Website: apple
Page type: payment
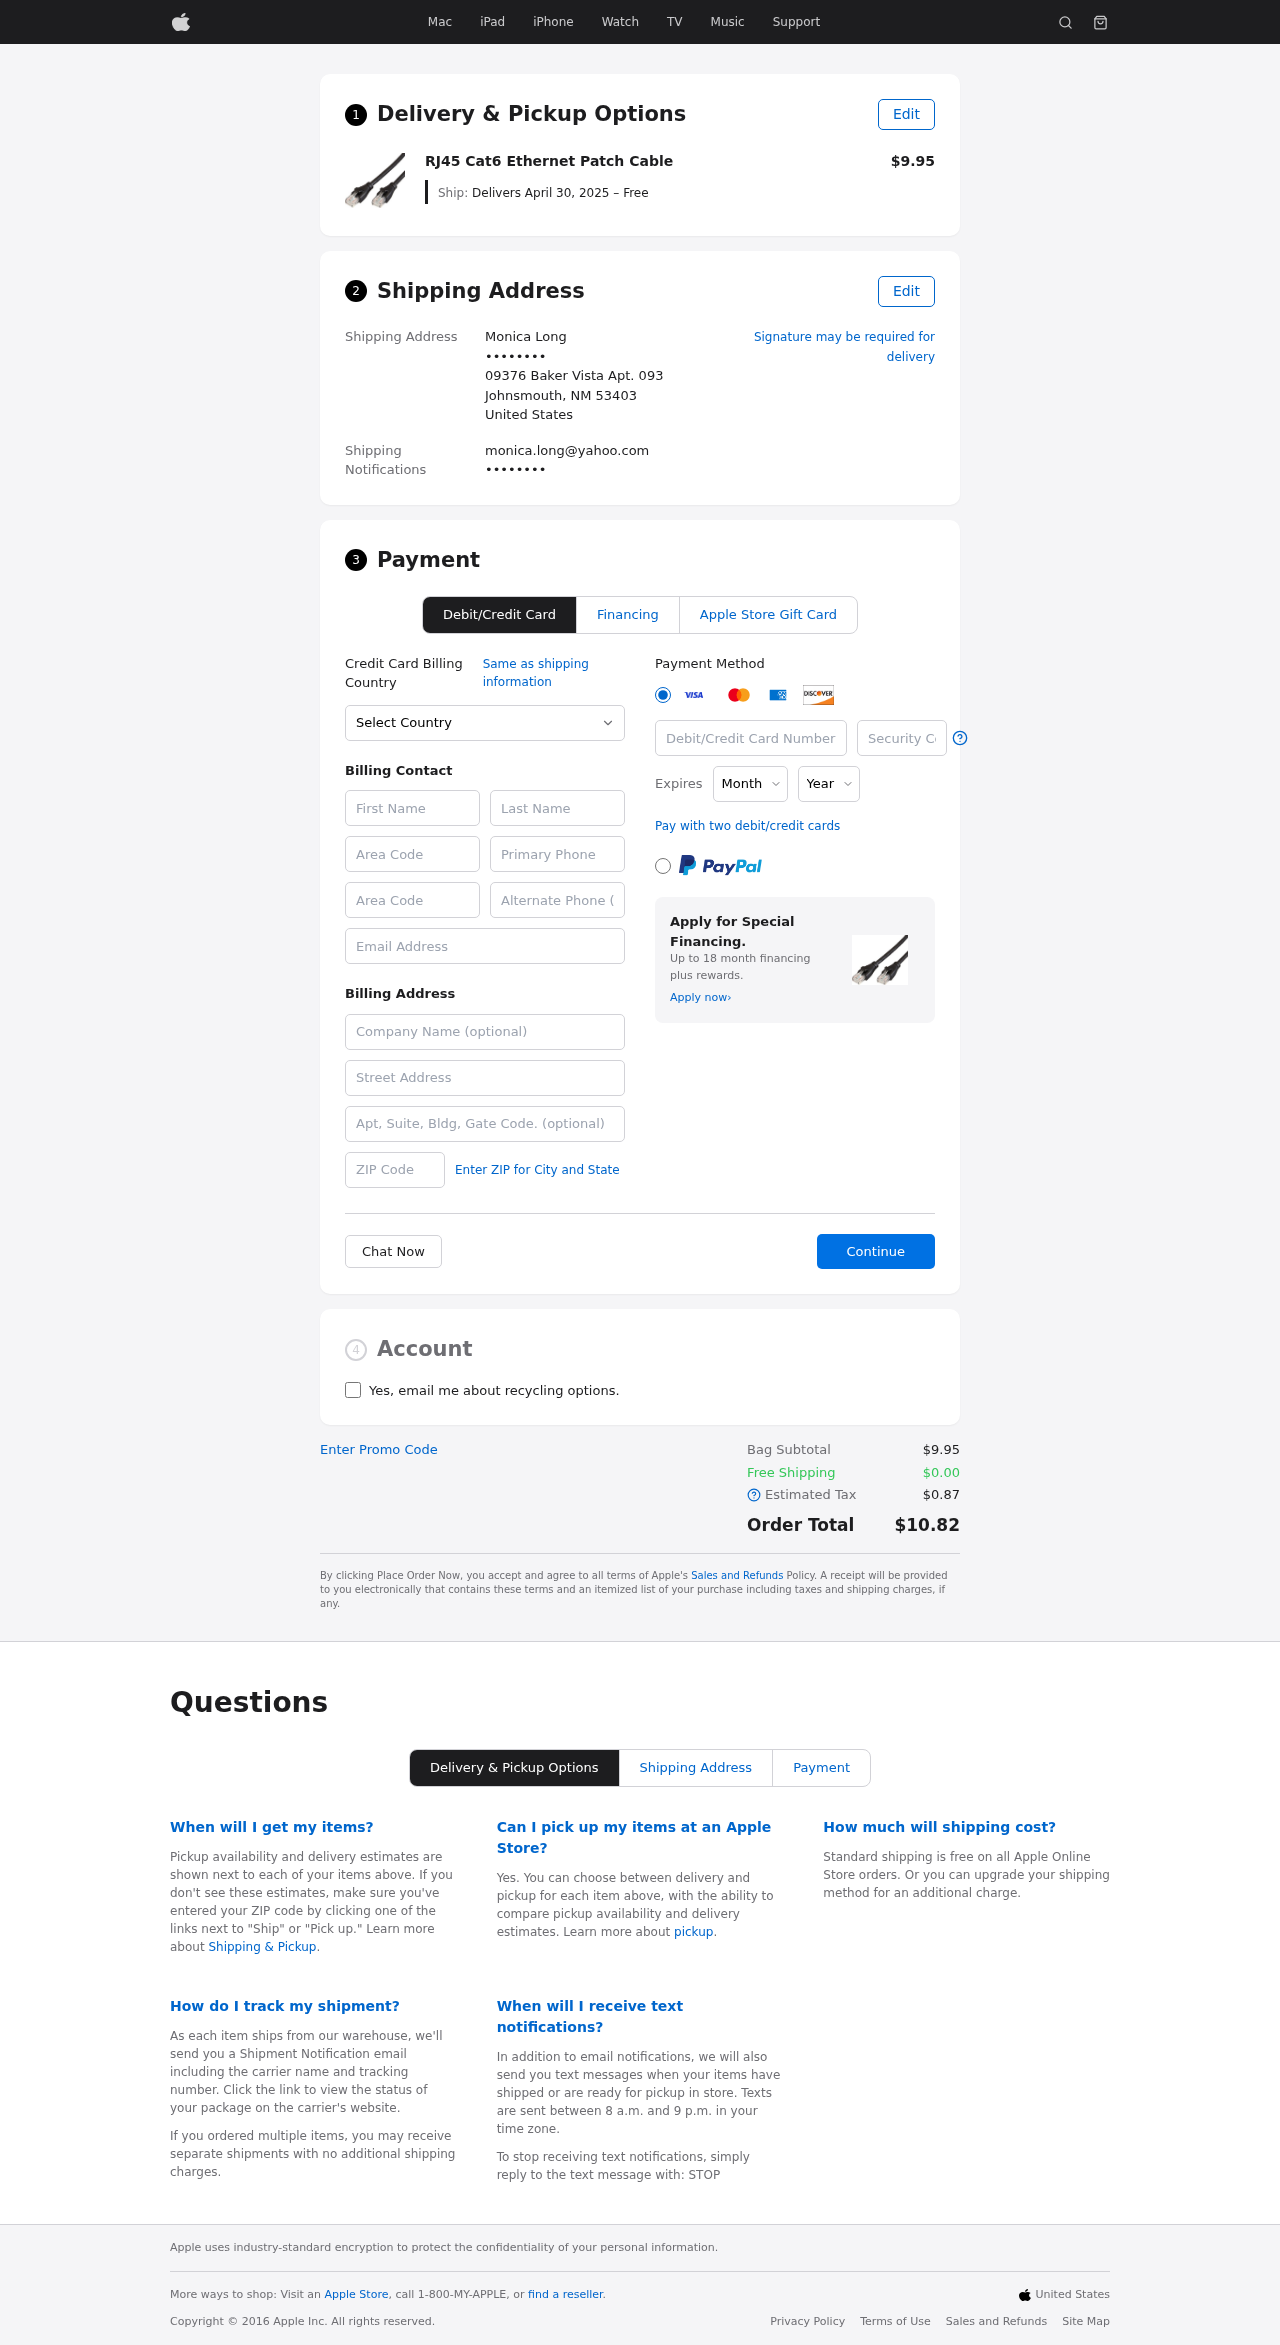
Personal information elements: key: PII_CARD_CVV
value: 411
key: PII_CARD_EXPIRY_MONTH
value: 03
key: PII_CARD_EXPIRY_YEAR
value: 29
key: PII_CARD_NUMBER
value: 6501 1332 4066 8483
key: PII_CITY_STATE_ZIP
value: Johnsmouth, NM 53403
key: PII_COMPANY
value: Hunter Group
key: PII_COUNTRY
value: United States
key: PII_EMAIL
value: monica.long@yahoo.com
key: PII_EMAIL2
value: monica.long@yahoo.com
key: PII_FIRSTNAME
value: Monica
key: PII_FULLNAME
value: Monica Long
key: PII_LASTNAME
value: Long
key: PII_PHONE3
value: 9163082024
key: PII_PHONE_ALT
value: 8329999571
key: PII_PHONE_ALT_AREA
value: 832
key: PII_PHONE_AREA
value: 916
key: PII_SECURITY_CODE
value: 363
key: PII_STREET
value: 09376 Baker Vista Apt. 093
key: PII_PHONE
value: ••••••••
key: PII_PHONE2
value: ••••••••
Product elements: key: PRODUCT1_NAME
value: RJ45 Cat6 Ethernet Patch Cable
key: PRODUCT1_PRICE
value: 9.95
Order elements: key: ORDER_DELIVERY_DATE
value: Delivers April 30, 2025 – Free
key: ORDER_SUBTOTAL
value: $9.95
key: ORDER_SHIPPING_COST
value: $0.00
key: ORDER_TAX
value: $0.87
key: ORDER_TOTAL
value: $10.82